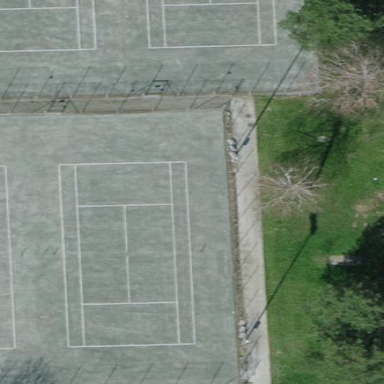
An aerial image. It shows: Tennis court with sandy surface located in pitch designated for leisure land.